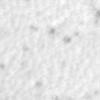
Label: no_change